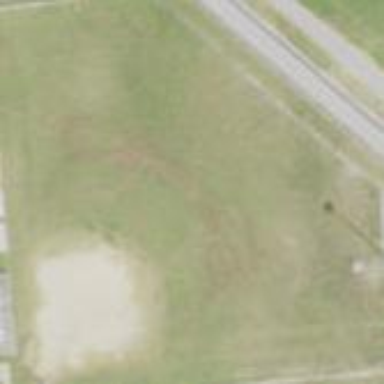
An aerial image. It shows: Baseball pitch for leisure and sports activities.